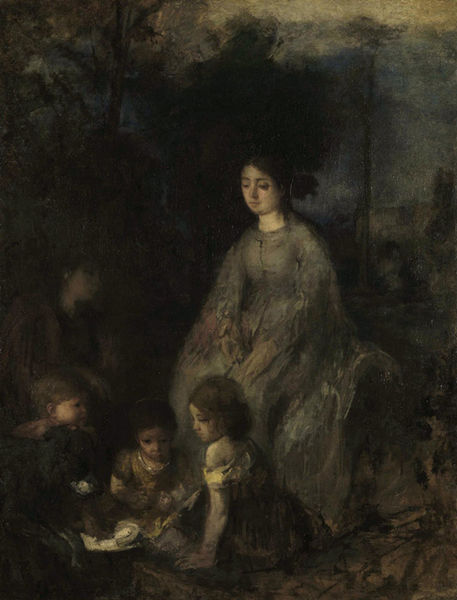
Titel: Familienbild II
Künstler: Hans von Marées
Standort: Karlsruhe
Institution: Staatliche Kunsthalle Karlsruhe
Schlagwörter: blue, chair, gathering, hands, men, red, white, women, arm, black, dark, dress, dresses, face, figures, girls, gray, green, grey, group, group portrait, hair, old, painting, portrait, seated, sitting, tea, woman, gown, brown, floor, sad, food, frau, man, sky, tree, ear, girl, orange, street, trees, boy, child, eyes, feet, evening, forest, grass, light, night, gaze, shawl, color, impressionism, purple, shadow, dunkel, mother, faces, children, small, reading, outside, ancient, clothes, neck, family, ground, watching, eye, home, figure, pale, gowns, play, shadows, baby, four, paint, peace, eating, kids, playing, contrast, maria, rich, son, kid, poor, angry, ball, boys, dirty, five, straw, daughter, civil war, romantism, daughters, cream, mood, game, thoughtful, bread, loss, kinder, toys, mutter, white woman, ragged, somber, together, parent, nanny, dim, toddler, mom, hungry, poverty, families, jung, bred, depressive, kinds, motherhood, or, sons, baby sitting, eyelids, muttter, kindermädchen, reich, 4 people, chilren, \children, grčoup